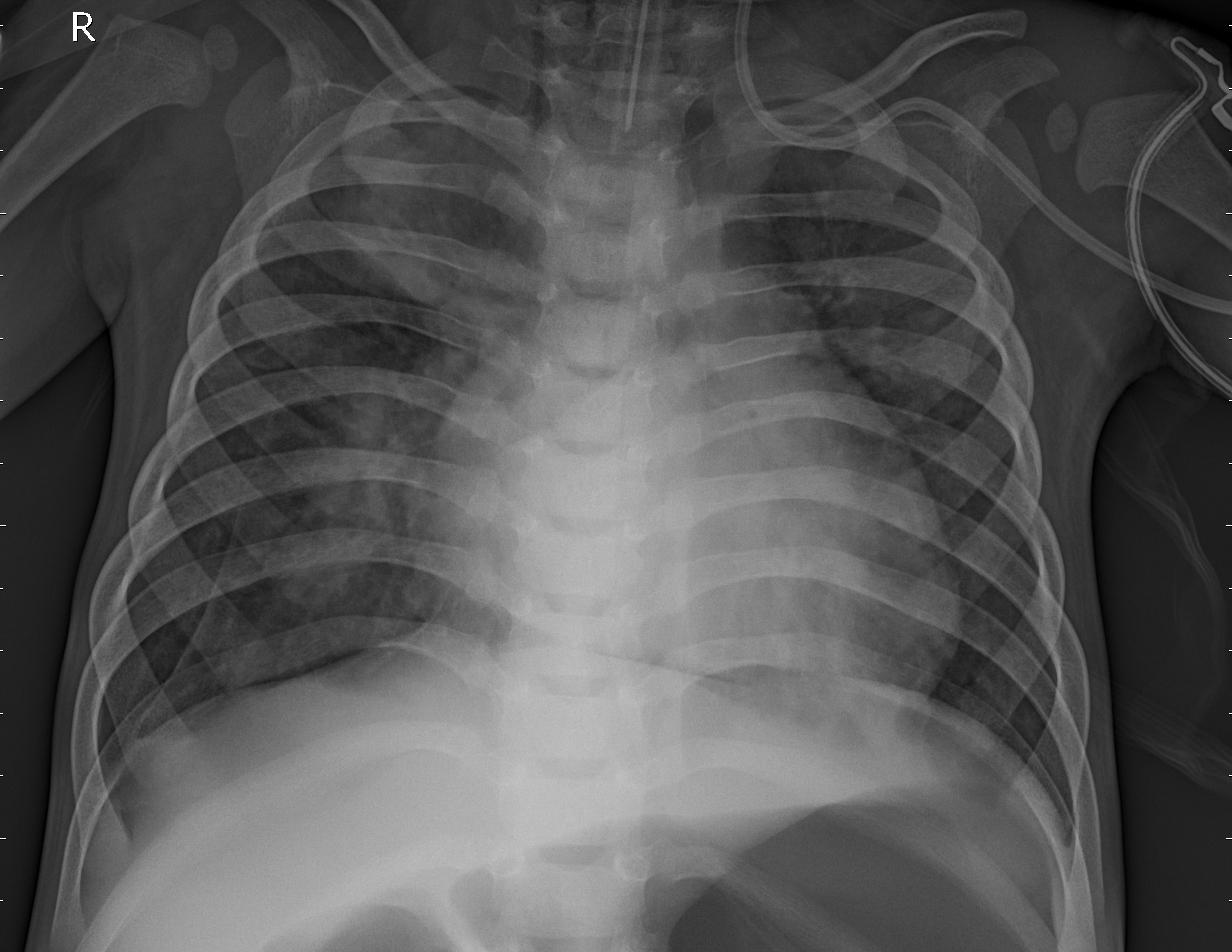
Diagnosis: PNEUMONIA